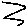
Label: zigzag